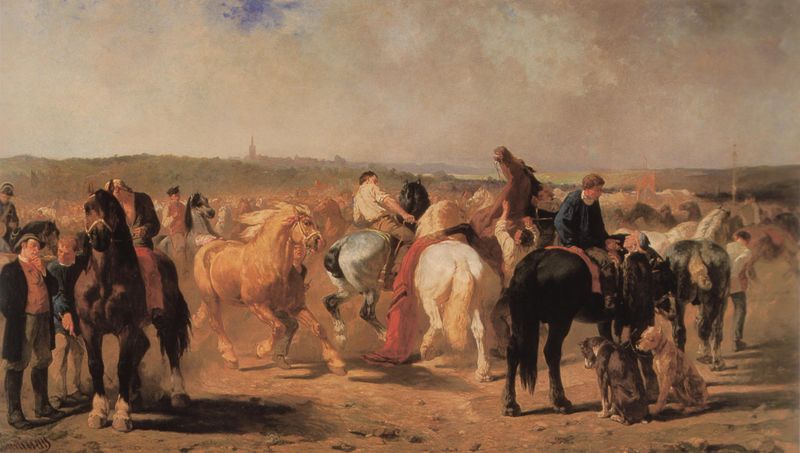
Titel: Der Pferdemarkt
Künstler: Évariste Vital Luminais
Standort: Nantes
Institution: Musée des Beaux-Arts
Schlagwörter: berg, blau, gemälde, himmel, kampf, mann, schatten, weiß, wolken, bäume, gelb, grün, kirchturm, landschaft, menschen, ocker, sand, sitzen, stadt, bewegung, braun, frankreich, frau, grau, hintergrund, hut, hüte, licht, männer, orange, schwarz, szene, unterhalten, hund, hunde, rot, tiere, tuch, weg, beige, herren, malerei, versammlung, sehen, stehen, steine, signatur, vorhang, öl, ebene, erde, feld, ferne, horizont, hügel, natur, flach, kirche, boden, land, gewand, mantel, realismus, strick, händler, wald, bauern, handel, pferd, pferde, reiter, turm, bewegt, bewölkt, huf, hufe, mähne, rappe, reiten, ritt, sattel, zügel, spanien, umrisse, ort, unterhaltung, laufen, trocken, gipfel, dorf, dunst, herde, markt, masten, krieg, unruhe, wild, deutsch, zeigen, fallen, silouette, ortschaft, verkauf, verkäufer, schwarz weiß, militär, uniform, dynamik, hektik, staub, stiefel, feldzug, jagd, schimmel, anschauen, fuchs, verwischt, fangen, pferderennen, dreck, brauner, jagdhunde, kniebundhose, kaufen, rappen, schweiff, rösser, gucken, unterwegs, sprengen, helfen, käufer, galopp, aufbäumen, europa, und, trab, begutachten, wildpferde, pferdemarkt, feldzeichen, zähmen, rorero, reiterhose, turnier, haflinger, doggen, stuff, durchgehen, ausbrechen, aufgewirbelt, stauben, einreiten, palimo, reiter#, reiter hunde